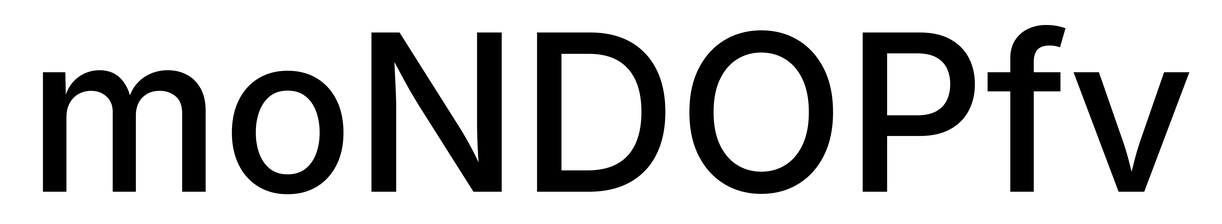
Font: Inter_Medium